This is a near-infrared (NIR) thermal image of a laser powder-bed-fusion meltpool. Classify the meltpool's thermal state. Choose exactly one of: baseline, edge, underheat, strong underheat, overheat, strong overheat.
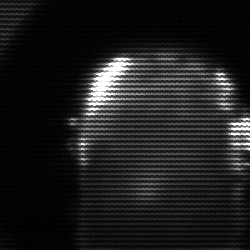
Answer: baseline